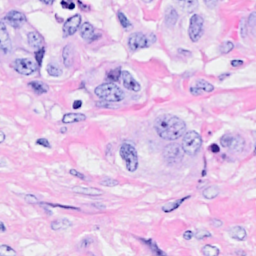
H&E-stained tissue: Breast